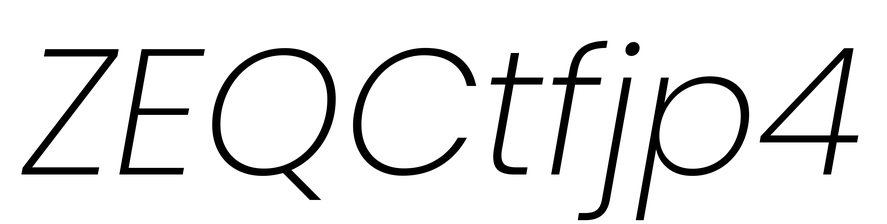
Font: Poppins-ExtraLightItalic